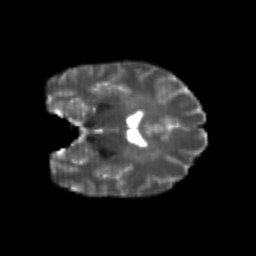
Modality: T2w
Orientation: coronal
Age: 24
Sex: female
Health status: healthy
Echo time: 0.074 s